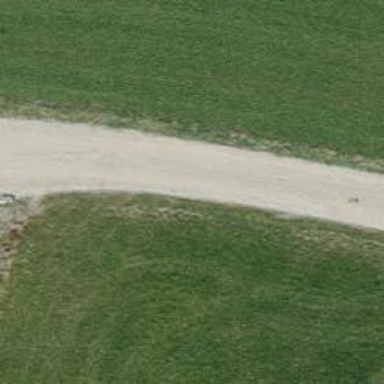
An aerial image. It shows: Gravel track road.